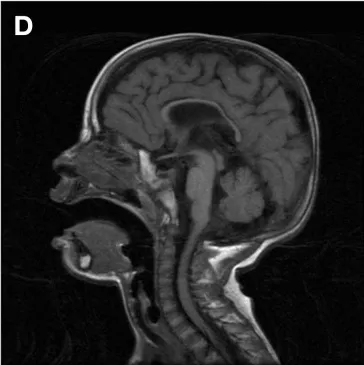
Brain magnetic resonance imaging. (D) Midsagittal T1-FLAIR image at 29 months, showing thinning of the corpus callosum with enlarged subarachnoid spaces.
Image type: radiology (mri)